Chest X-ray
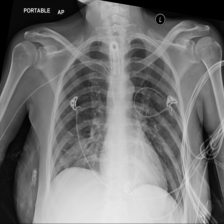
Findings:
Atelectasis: negative
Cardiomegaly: negative
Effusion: negative
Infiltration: positive
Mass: negative
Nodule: negative
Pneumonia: negative
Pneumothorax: negative
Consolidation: negative
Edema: negative
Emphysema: negative
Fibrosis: negative
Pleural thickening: negative
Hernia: negative